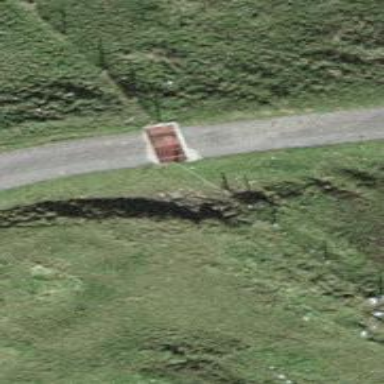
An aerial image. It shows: Cattle grid barrier.